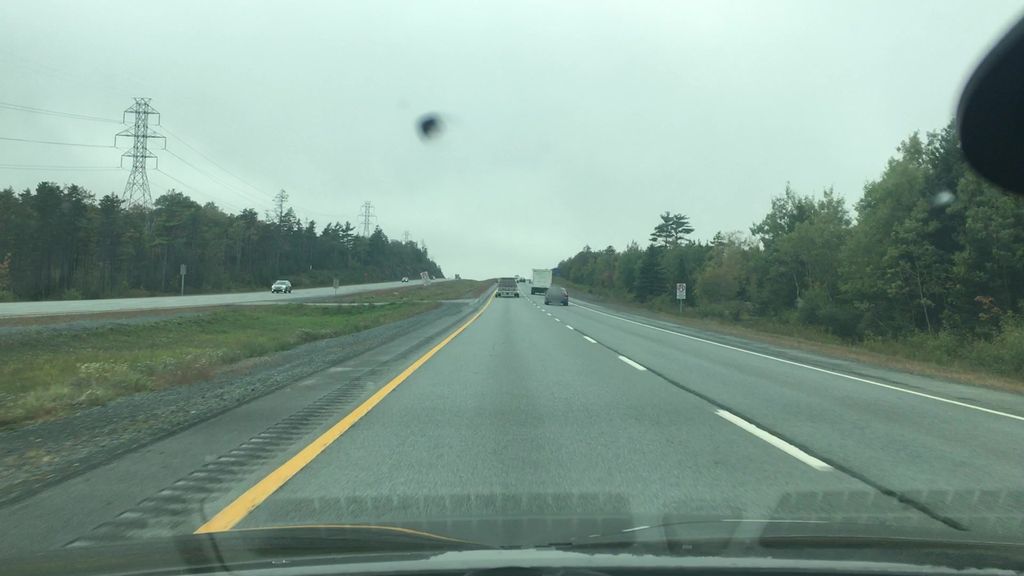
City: halifax